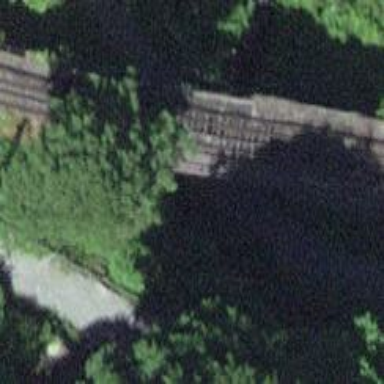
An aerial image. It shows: Narrow-gauge electrified railway with one track.